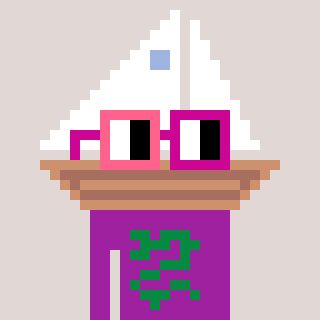
a pixel art character with square pink and red glasses, a sailboat-shaped head and a magenta-colored body on a warm background